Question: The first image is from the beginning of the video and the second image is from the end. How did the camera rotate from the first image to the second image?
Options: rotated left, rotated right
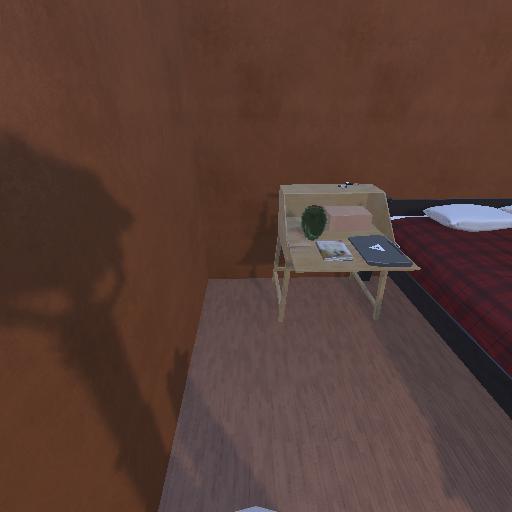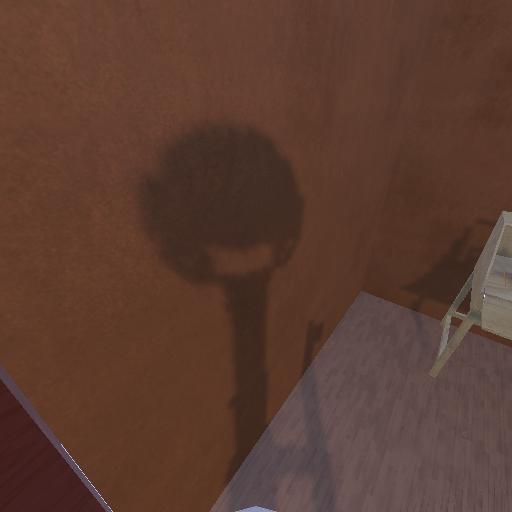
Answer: rotated left